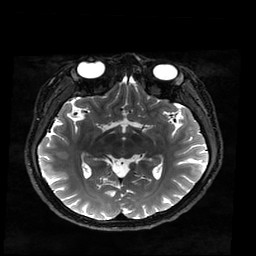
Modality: T2w
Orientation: coronal